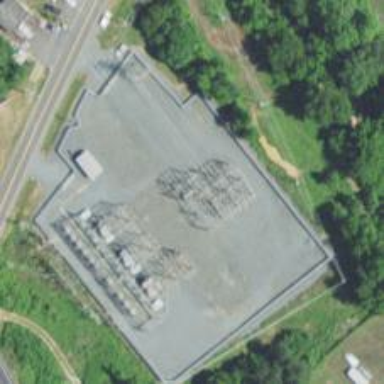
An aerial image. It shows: Switch for power supply.